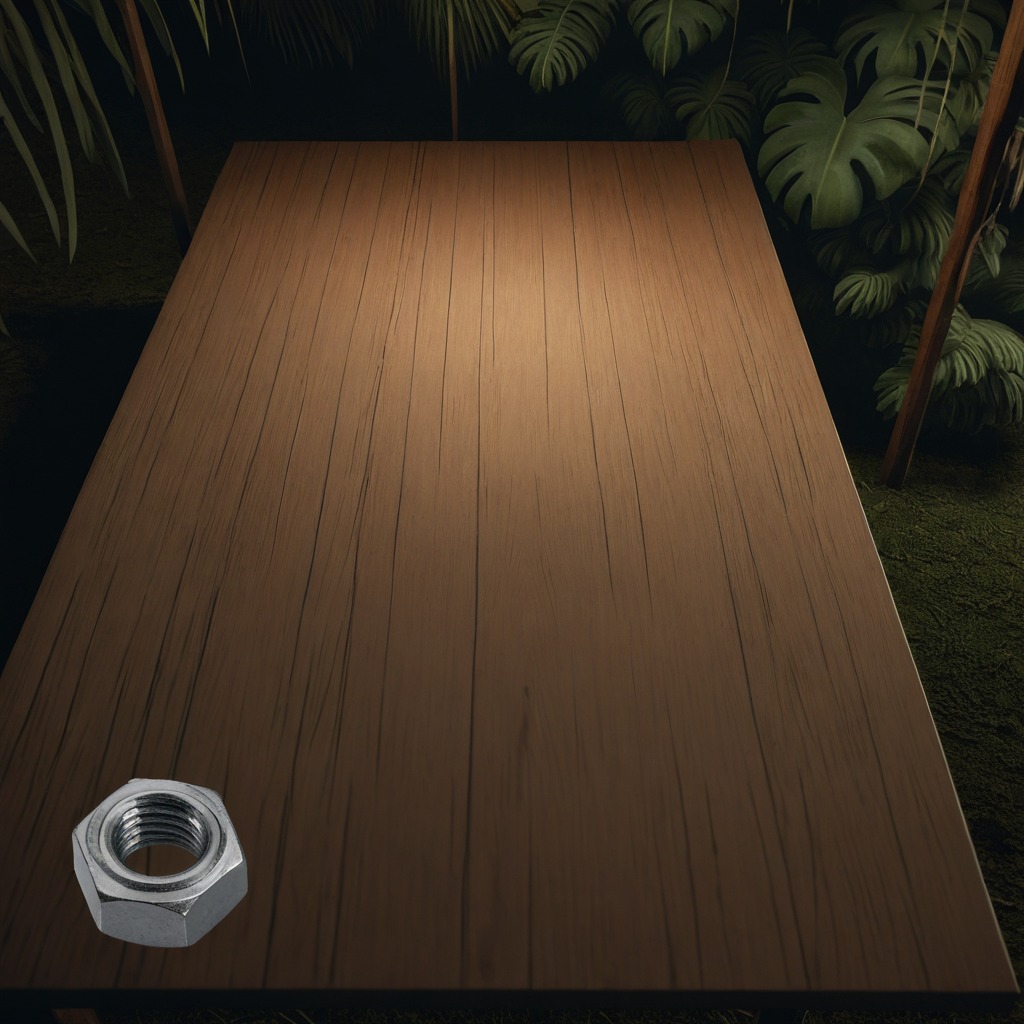
A metal nut is lying on a wooden table inside a jungle field workshop tent at night.